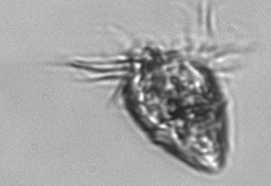
Label: Strombidium_morphotype1